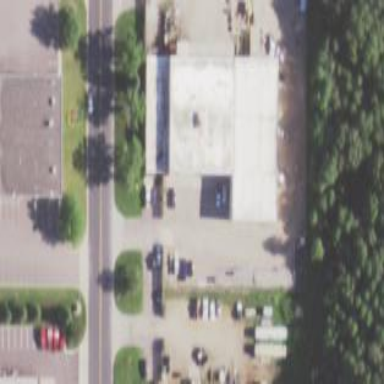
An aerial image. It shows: Industrial building.